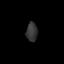
Tissue: prostate
Cell type: Fibroblasts
Senescence score: 0.7075
Nuclear area (px): 205
Mean DAPI intensity: 53.224